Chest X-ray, PA view. Patient: 37 years old, sex M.
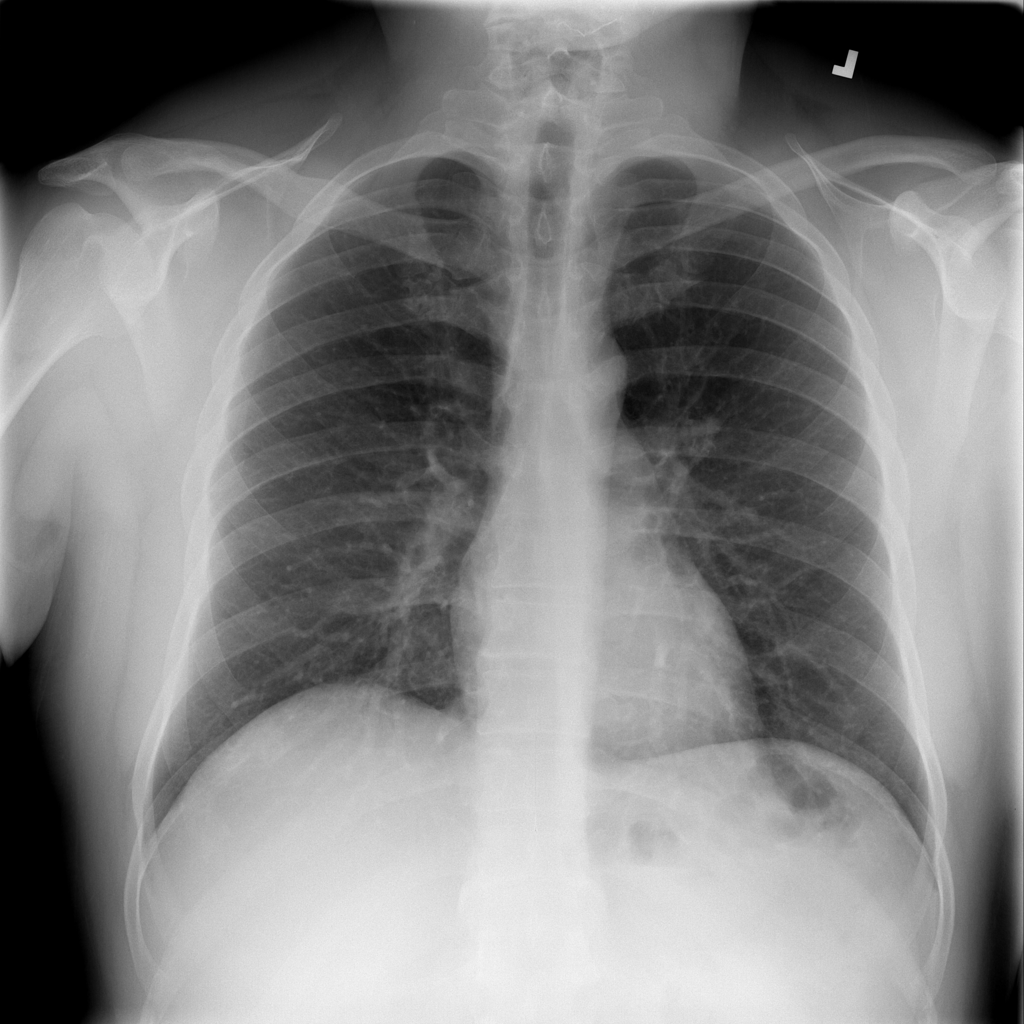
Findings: No Finding